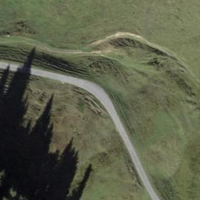
EUNIS habitat code: 25
Species observed at this site:
Omocestus viridulus
Psophus stridulus
Tussilago farfara
Roeseliana roeselii